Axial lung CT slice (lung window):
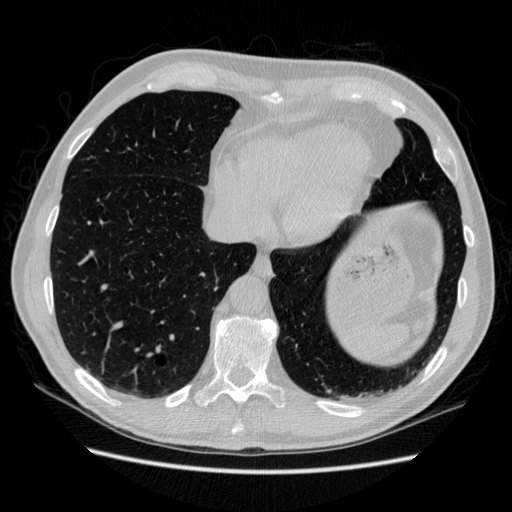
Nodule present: no